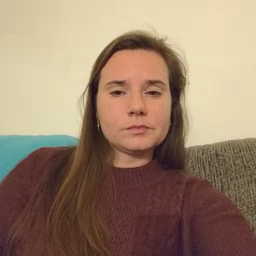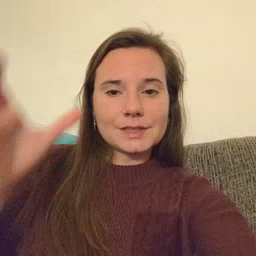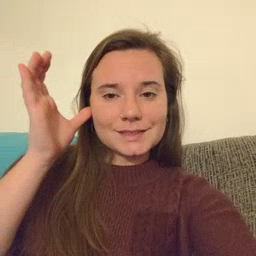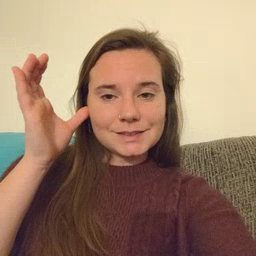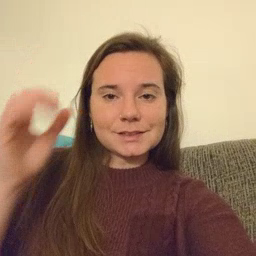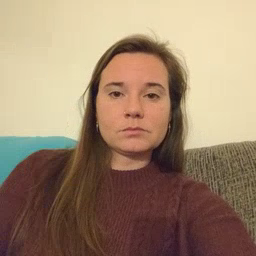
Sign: listen